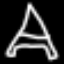
Label: The Eiffel Tower